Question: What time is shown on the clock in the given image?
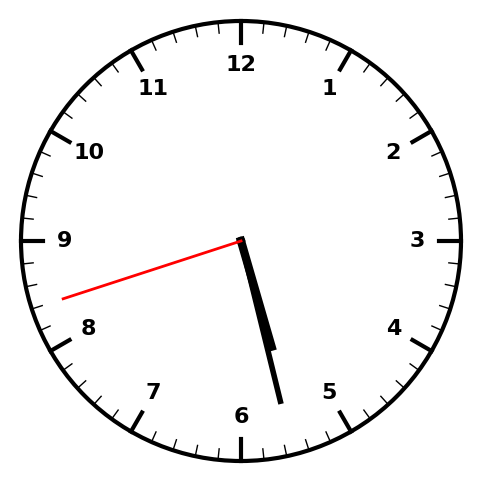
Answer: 05:27:42